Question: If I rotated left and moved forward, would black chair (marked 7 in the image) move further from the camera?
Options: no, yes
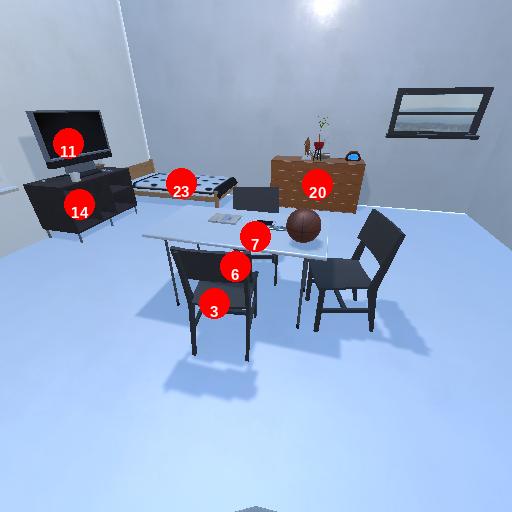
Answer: no